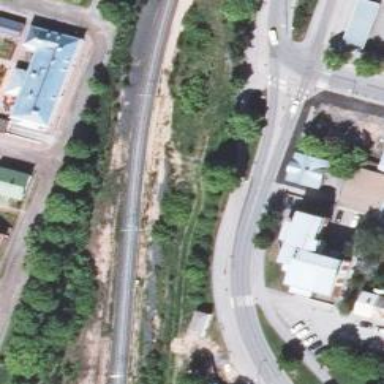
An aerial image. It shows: Railway with continuous electrified contact line.